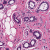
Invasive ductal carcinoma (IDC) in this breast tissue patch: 0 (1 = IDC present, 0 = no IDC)